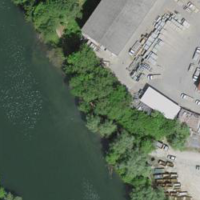
EUNIS habitat code: 15
Species observed at this site:
Lythrum salicaria